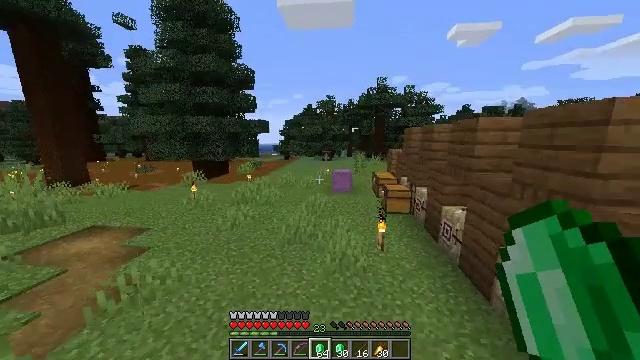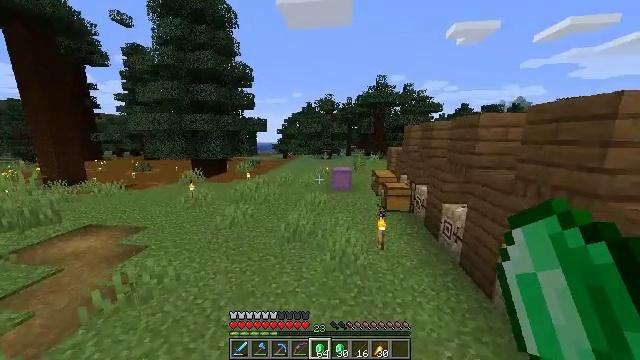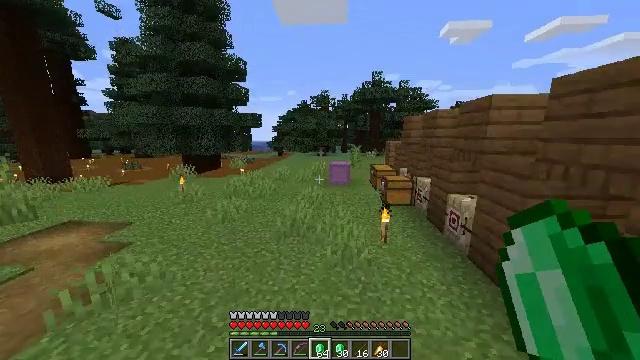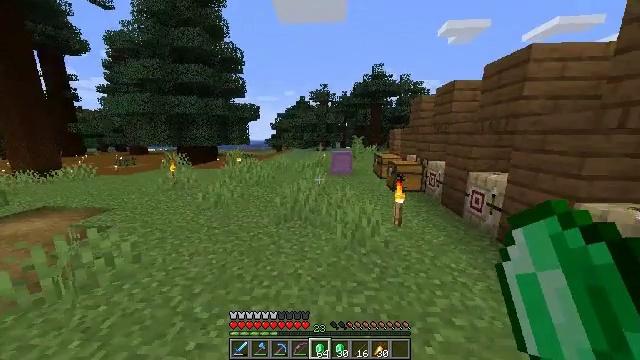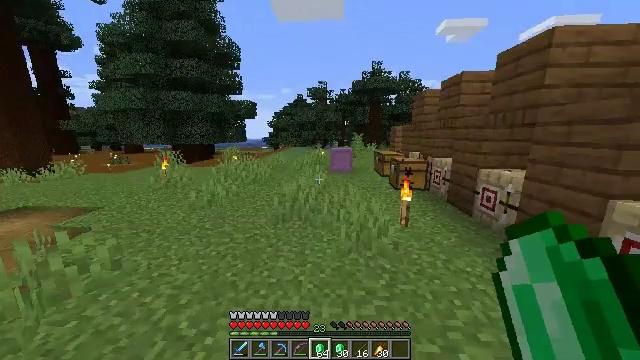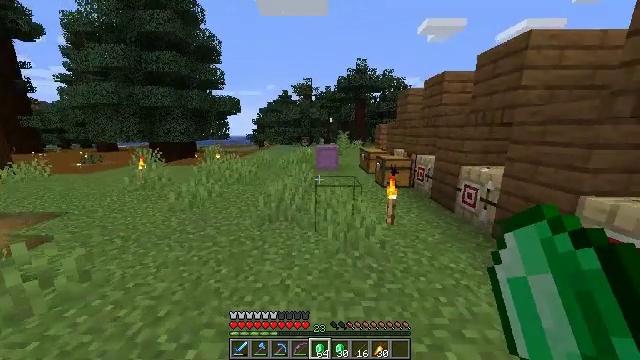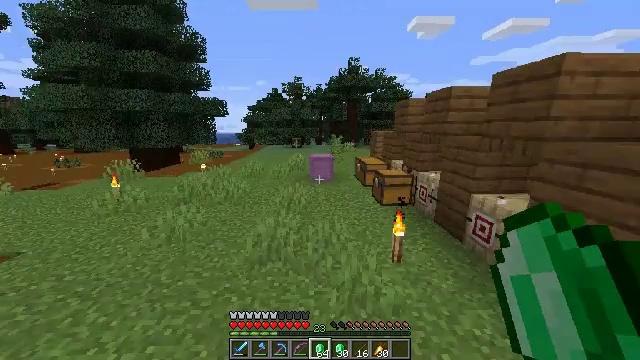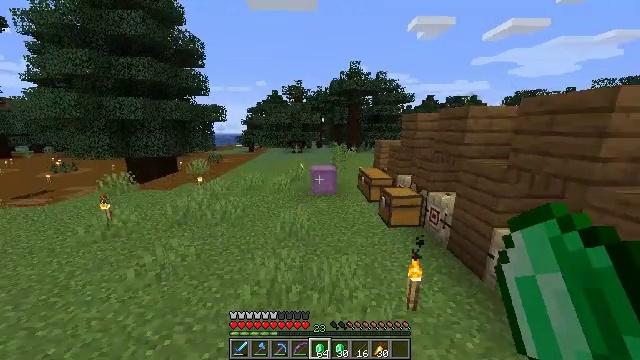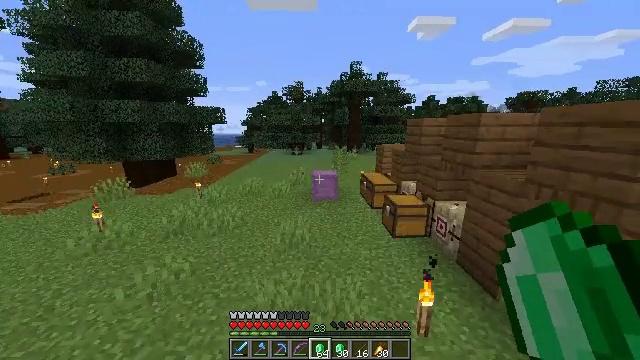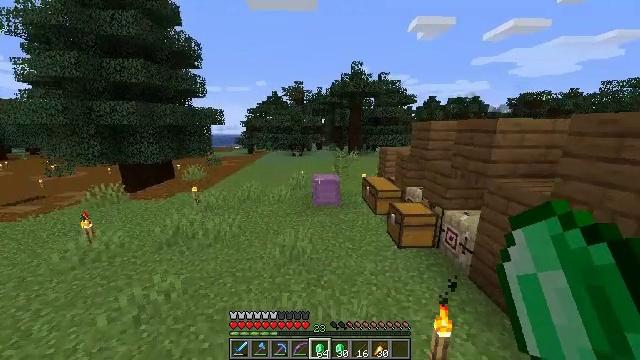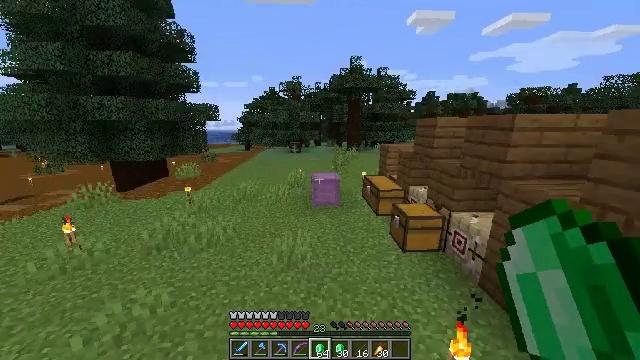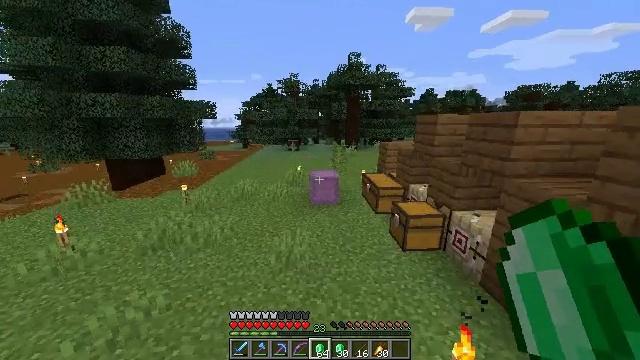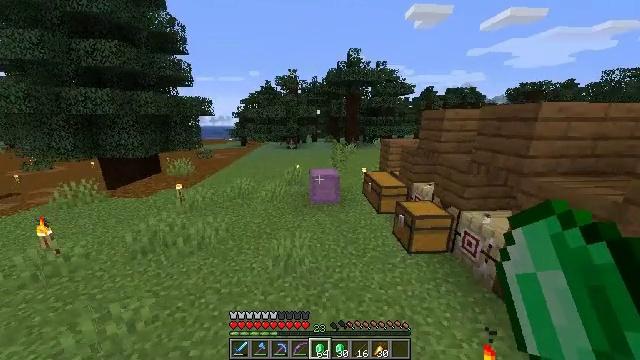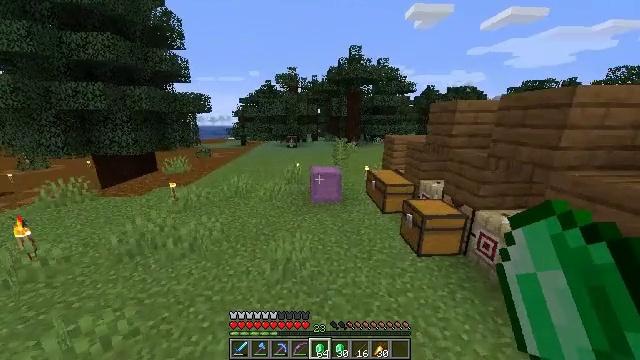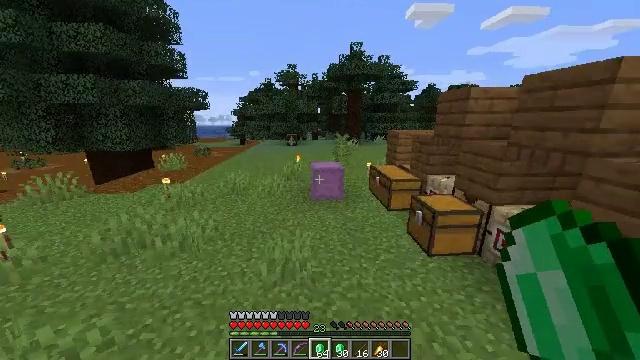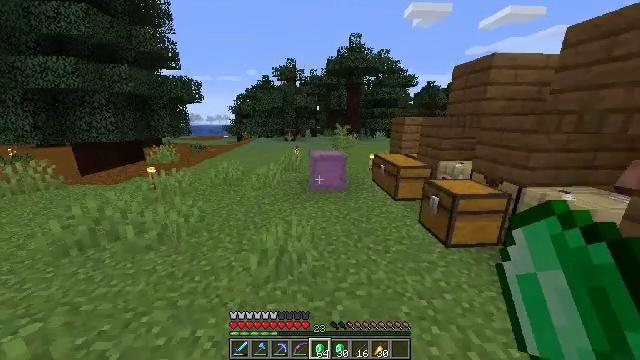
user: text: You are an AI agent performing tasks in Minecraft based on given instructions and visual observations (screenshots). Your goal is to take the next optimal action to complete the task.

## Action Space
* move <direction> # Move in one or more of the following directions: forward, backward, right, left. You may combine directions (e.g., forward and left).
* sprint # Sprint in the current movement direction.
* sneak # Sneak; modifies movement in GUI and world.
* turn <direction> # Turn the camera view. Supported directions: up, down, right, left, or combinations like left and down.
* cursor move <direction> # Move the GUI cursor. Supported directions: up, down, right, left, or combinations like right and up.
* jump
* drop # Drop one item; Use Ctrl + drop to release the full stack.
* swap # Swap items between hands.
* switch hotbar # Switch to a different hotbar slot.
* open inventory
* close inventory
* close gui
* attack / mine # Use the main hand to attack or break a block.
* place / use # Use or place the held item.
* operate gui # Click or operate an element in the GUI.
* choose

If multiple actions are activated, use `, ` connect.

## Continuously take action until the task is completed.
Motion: motion action
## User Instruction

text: Prepare books and planks to make a bookshelf.
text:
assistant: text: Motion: move forward, sprint, jump
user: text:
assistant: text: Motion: move forward, sprint, turn right, jump
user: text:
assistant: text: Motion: move forward, sprint, jump
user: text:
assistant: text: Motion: move forward, sprint, jump
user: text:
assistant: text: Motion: move forward, sprint, turn right, jump
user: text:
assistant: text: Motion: move forward, sprint, turn right, jump
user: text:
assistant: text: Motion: move forward, sprint, jump
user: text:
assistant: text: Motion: move forward, sprint, jump
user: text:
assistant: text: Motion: move forward, sprint, jump
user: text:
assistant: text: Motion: move forward, sprint, turn down
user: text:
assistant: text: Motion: move forward, sprint
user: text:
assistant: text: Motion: move forward, sprint
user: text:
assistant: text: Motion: move forward, sprint
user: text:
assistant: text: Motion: move forward, sprint
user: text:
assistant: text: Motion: move forward
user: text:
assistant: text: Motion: move forward, turn right
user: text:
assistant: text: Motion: move forward
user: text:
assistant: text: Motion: move forward
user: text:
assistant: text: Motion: move forward
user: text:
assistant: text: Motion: move forward
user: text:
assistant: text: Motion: move forward, turn right
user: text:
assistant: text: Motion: move forward, turn right
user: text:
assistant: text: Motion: move forward
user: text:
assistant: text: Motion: move forward, use / place
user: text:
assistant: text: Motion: move forward, use / place
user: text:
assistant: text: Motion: turn right and down, use / place
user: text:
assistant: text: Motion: no_op
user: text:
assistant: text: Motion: no_op
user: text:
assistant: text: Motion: no_op
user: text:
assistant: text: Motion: no_op